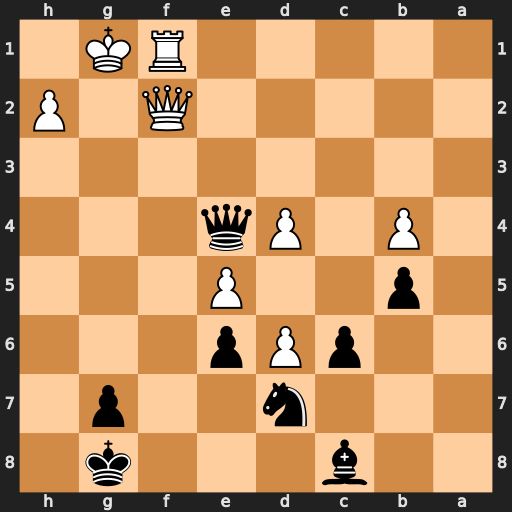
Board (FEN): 2b3k1/3n2p1/2pPp3/1p2P3/1P1Pq3/8/5Q1P/5RK1
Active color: b
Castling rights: -
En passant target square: -
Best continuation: Qg4+ Kh1 Bb7 Qf7+ Kh7 Qxd7 Qe4+ Kg1 c5 Qxb7 Qxb7